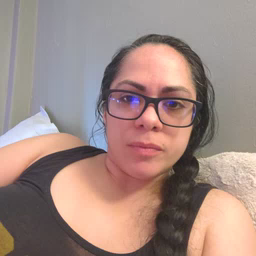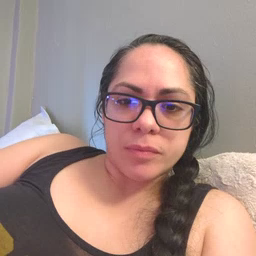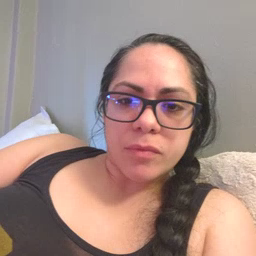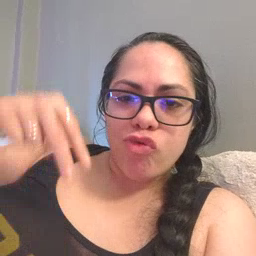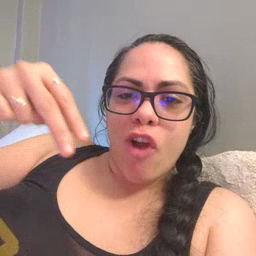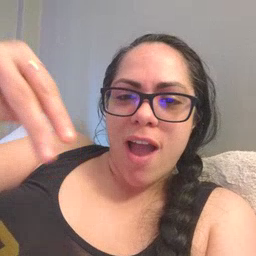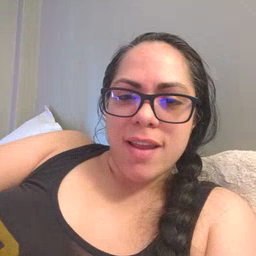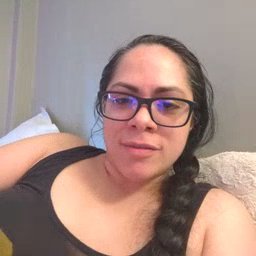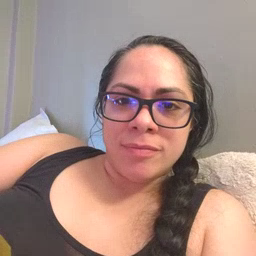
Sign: ride